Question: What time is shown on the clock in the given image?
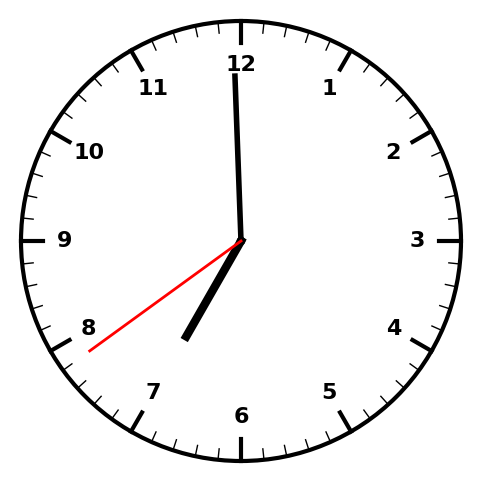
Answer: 06:59:39